Question:
1. The user selects one row
2. there will be up arrow and down arrow.
3. If the user wants to move up, the user clicks up arrow button
4. If the user wants to move down, then the user clicks down arrow button
5. if the row is at the top then up arrow button becomes disabled
6. if the row is at the bottom then down arrow button becomes disabled
i tried this code but not at all working for the above scenario
private void key_up(object sender, EventArgs e)
'''
{
if (dataGridView1.CurrentRow == null) return;
if (dataGridView1.CurrentRow.Index - 1 >= 0)
{
dataGridView1.CurrentCell = dataGridView1.Rows[dataGridView1.CurrentRow.Index - 1].Cells[0];
dataGridView1.Rows[dataGridView1.CurrentCell.RowIndex].Selected = true;
}
}
'''
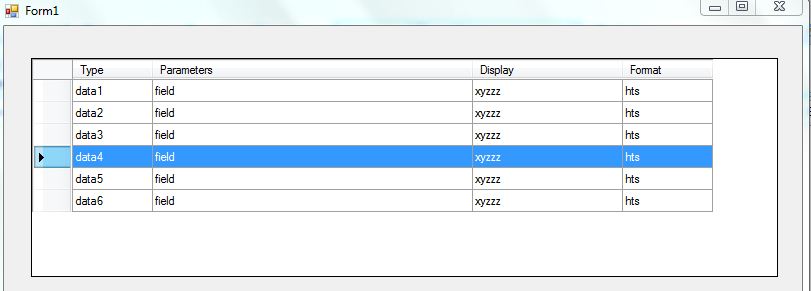
Answer: the way to do is ,
On key_up or button up clicked
1) Get the current selected row index
2) Set the current selected row to (index + 1) as long as the index +1 is less than the row count.
Do the negation for the key_Down or button down clicked.
'''
private void dataGridView1_KeyDown(object sender, KeyEventArgs e)
{
if (e.KeyCode.Equals(Keys.Up))
{
moveUp();
}
if (e.KeyCode.Equals(Keys.Down))
{
moveDown();
}
e.Handled = true;
}
private void moveUp()
{
if (dataGridView1.RowCount > 0)
{
if (dataGridView1.SelectedRows.Count > 0)
{
int rowCount = dataGridView1.Rows.Count;
int index = dataGridView1.SelectedCells[0].OwningRow.Index;
if (index == 0)
{
return;
}
DataGridViewRowCollection rows = dataGridView1.Rows;
// remove the previous row and add it behind the selected row.
DataGridViewRow prevRow = rows[index - 1];
rows.Remove(prevRow);
prevRow.Frozen = false;
rows.Insert(index, prevRow);
dataGridView1.ClearSelection();
dataGridView1.Rows[index - 1].Selected = true;
}
}
}
private void moveDown()
{
if (dataGridView1.RowCount > 0)
{
if (dataGridView1.SelectedRows.Count > 0)
{
int rowCount = dataGridView1.Rows.Count;
int index = dataGridView1.SelectedCells[0].OwningRow.Index;
if (index == (rowCount - 2)) // include the header row
{
return;
}
DataGridViewRowCollection rows = dataGridView1.Rows;
// remove the next row and add it in front of the selected row.
DataGridViewRow nextRow = rows[index + 1];
rows.Remove(nextRow);
nextRow.Frozen = false;
rows.Insert(index, nextRow);
dataGridView1.ClearSelection();
dataGridView1.Rows[index + 1].Selected = true;
}
}
}
'''
you can see I have separated the move up and down methods, so if you want to use the button clicked events instead of key up and key down event, you can call them when needed.